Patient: sex F, age 66
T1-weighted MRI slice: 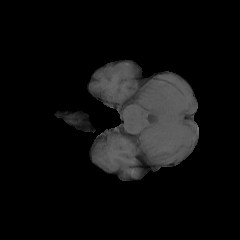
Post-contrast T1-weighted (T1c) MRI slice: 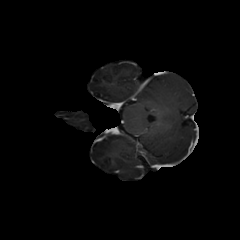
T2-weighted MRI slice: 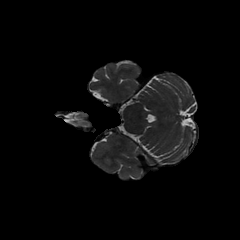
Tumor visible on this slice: no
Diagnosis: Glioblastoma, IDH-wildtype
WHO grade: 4